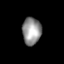
Tissue: skin
Cell type: Myeloid cells
Senescence score: 0.7529
Nuclear area (px): 504
Mean DAPI intensity: 147.216